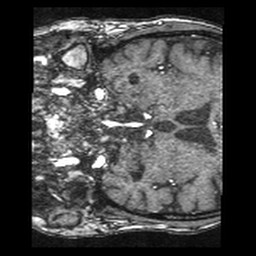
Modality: angio
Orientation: coronal
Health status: ill
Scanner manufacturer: siemens
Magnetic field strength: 1.5 T
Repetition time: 0.026 s
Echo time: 0.007 s